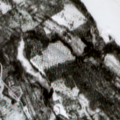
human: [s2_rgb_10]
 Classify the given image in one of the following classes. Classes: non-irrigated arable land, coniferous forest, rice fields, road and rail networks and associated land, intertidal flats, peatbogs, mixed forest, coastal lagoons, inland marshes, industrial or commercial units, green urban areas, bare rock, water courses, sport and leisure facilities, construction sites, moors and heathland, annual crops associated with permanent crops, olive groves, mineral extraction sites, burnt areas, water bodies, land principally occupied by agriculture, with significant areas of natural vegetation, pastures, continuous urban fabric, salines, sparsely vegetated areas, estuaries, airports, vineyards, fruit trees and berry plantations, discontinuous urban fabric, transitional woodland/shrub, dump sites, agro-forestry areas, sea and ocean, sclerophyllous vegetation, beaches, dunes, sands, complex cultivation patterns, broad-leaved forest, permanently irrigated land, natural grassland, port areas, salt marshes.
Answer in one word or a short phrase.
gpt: mixed forest, transitional woodland/shrub, water bodies